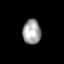
Tissue: skin
Cell type: Epithelial cells
Senescence score: 0.2502
Nuclear area (px): 445
Mean DAPI intensity: 160.701